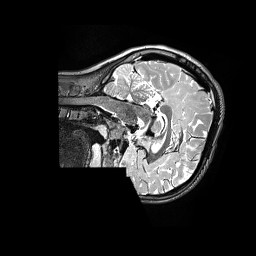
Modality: T2w
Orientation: sagittal
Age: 11
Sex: female
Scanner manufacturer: siemens
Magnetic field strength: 3 T
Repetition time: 3.2 s
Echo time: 0.564 s